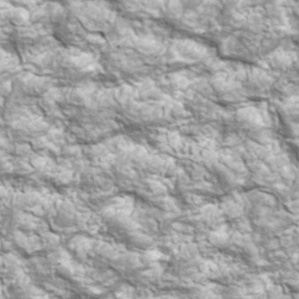
Label: non_frost